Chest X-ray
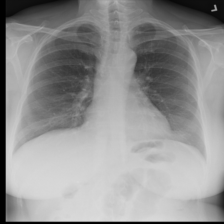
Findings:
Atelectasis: negative
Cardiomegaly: negative
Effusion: negative
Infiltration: negative
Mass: negative
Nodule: negative
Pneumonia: negative
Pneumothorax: negative
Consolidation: negative
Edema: negative
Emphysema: negative
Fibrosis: negative
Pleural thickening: negative
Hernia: negative